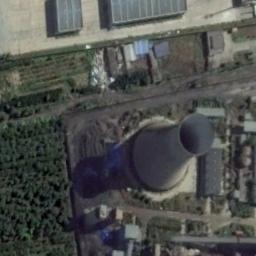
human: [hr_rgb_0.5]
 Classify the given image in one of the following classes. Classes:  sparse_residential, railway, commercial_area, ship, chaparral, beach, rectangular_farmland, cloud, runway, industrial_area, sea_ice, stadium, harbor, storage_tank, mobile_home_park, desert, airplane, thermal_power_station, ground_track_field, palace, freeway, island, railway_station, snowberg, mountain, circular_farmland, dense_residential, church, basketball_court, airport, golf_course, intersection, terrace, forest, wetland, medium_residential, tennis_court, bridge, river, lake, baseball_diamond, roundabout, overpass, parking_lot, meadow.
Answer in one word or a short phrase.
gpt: thermal_power_station